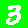
Digit: 3